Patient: sex M, age 79
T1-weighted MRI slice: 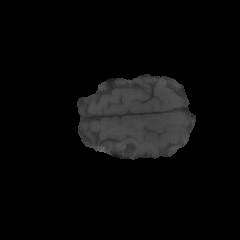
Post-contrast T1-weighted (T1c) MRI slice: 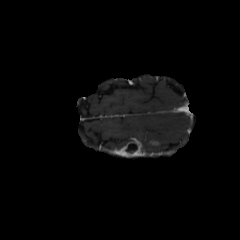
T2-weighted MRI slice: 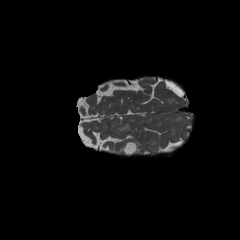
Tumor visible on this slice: yes
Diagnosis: Glioblastoma, IDH-wildtype
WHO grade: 4